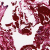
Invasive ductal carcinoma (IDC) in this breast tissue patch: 0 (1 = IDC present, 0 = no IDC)